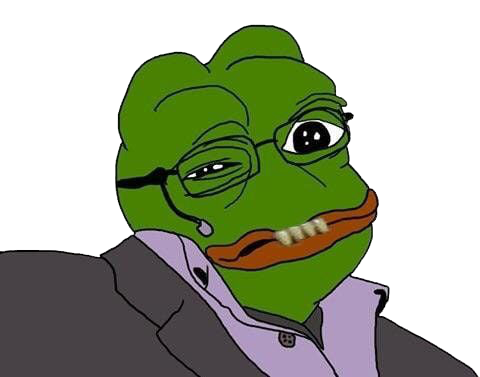
Label: 5_Pepe